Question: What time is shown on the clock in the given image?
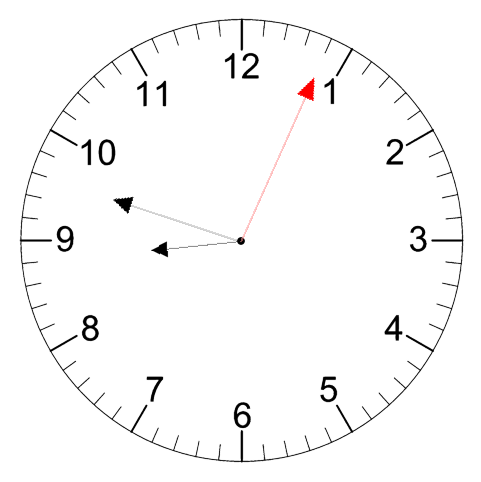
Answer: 08:48:04